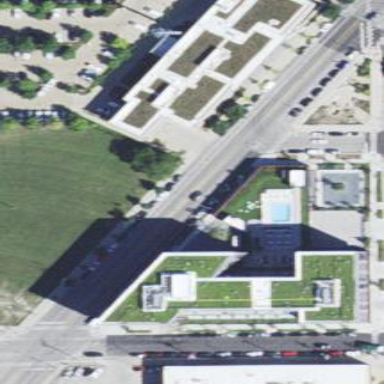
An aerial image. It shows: Building.